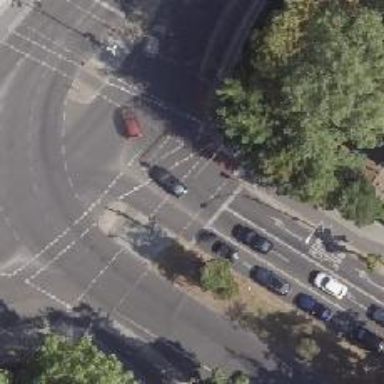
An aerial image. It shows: Road crossing with traffic signals.